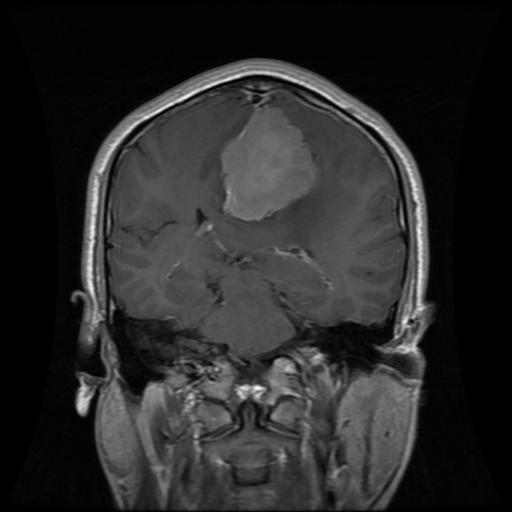
Label: meningioma